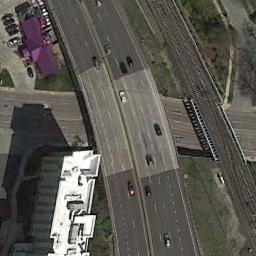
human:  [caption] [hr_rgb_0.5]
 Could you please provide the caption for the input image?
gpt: Many cars are on the overpass .

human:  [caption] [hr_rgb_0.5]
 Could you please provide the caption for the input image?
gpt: The overpass is divided into three roads .

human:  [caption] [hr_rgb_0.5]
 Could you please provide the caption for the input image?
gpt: The overpass is over the road and a white building and a purple buildings are next to the overpass .

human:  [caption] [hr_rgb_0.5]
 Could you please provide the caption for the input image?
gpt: The overpass is next to some houses and a parking lot .

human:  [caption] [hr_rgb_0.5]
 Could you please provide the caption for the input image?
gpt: There are a white building and a purple building beside the overpass .